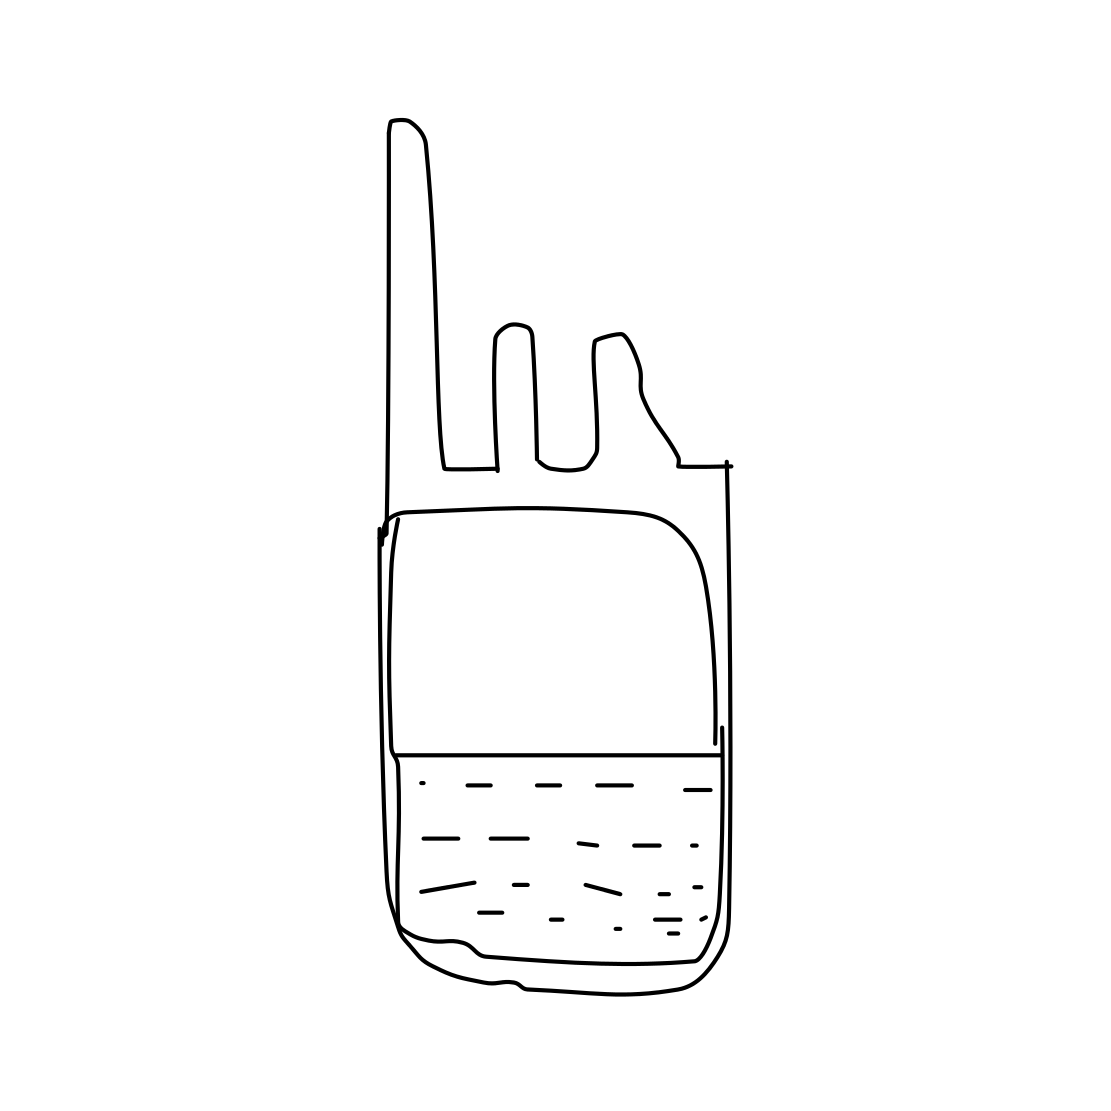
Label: walkie talkie